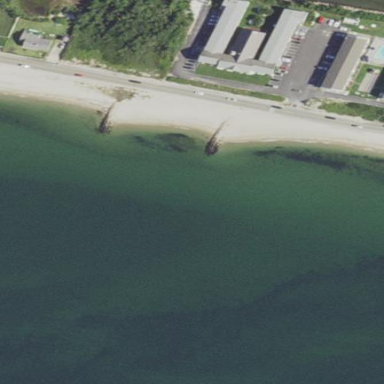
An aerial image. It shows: Sandy beach with natural surface.